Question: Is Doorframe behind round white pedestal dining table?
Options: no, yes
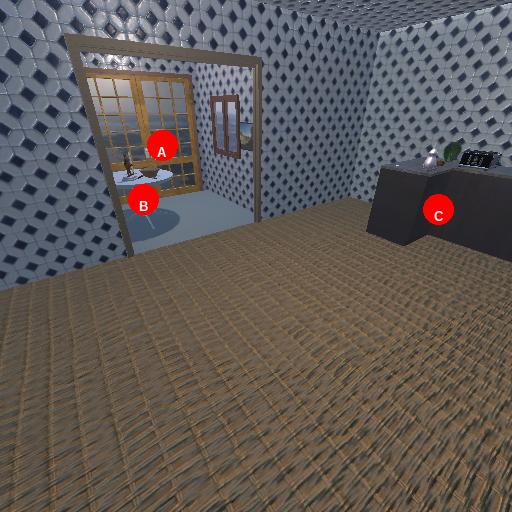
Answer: no